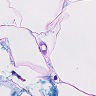
Metastatic tissue present: no